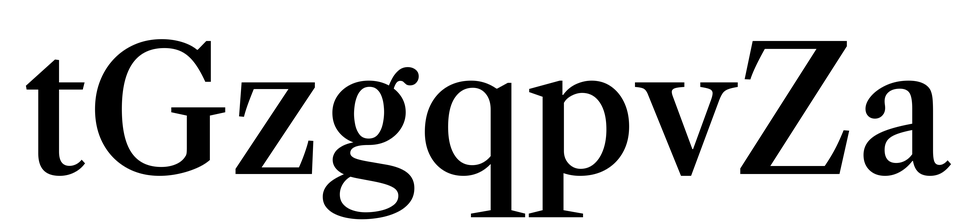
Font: LibreCaslonText_Medium